Interaction volume radius: 10 \u00c5
Interaction volume height: 30 \u00c5
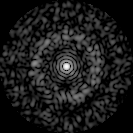
Disorder parameter: 0.8383